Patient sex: M
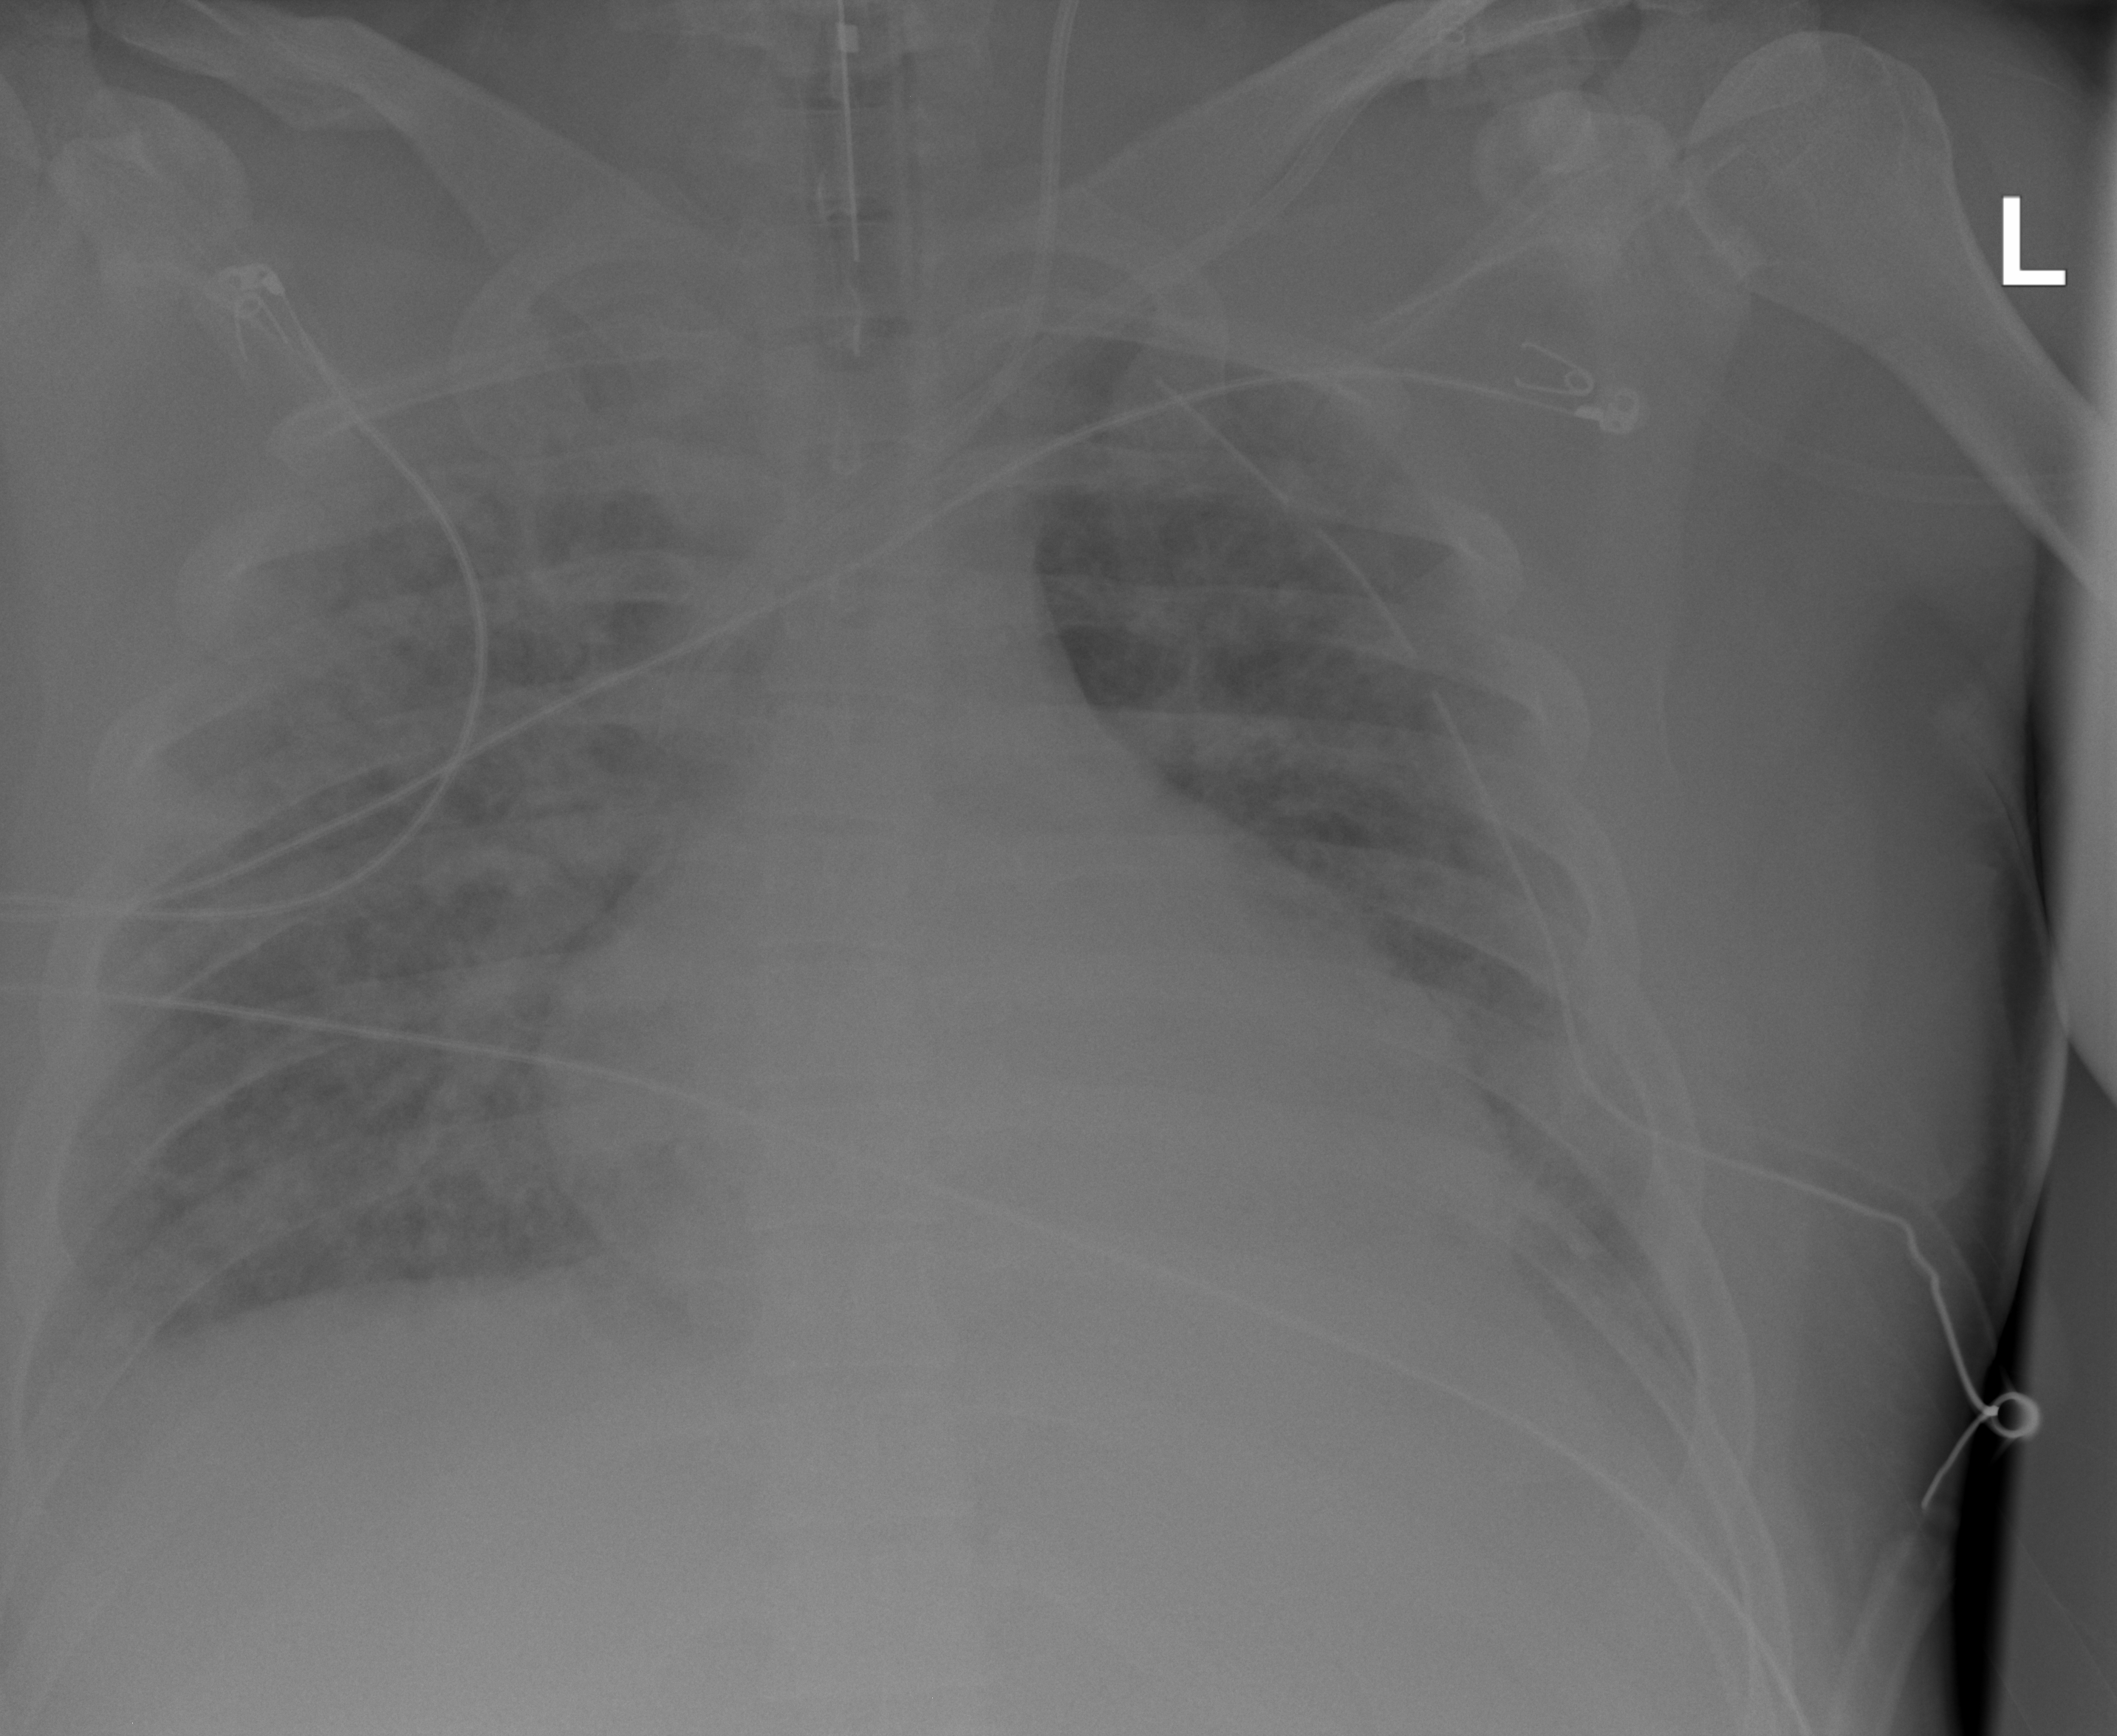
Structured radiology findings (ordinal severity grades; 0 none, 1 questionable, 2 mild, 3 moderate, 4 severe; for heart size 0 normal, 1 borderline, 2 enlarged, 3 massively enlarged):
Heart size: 2
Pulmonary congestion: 2
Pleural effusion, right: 2
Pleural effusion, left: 2
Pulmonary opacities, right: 3
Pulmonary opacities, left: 3
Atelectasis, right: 4
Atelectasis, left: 4